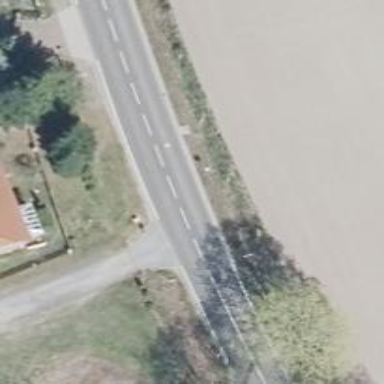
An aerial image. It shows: Secondary road with asphalt surface.